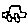
Label: car